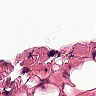
Metastatic tissue present: no